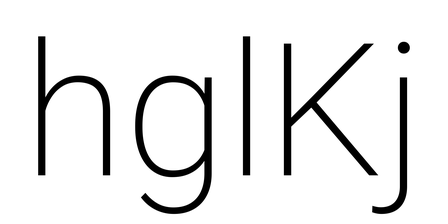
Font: Roboto_ExtraLight